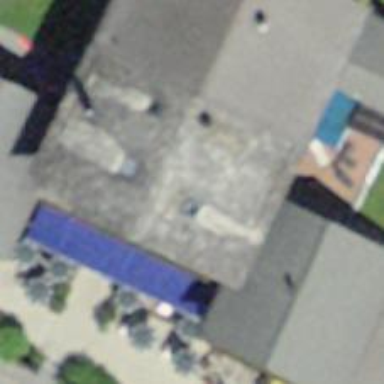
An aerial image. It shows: Restaurant.